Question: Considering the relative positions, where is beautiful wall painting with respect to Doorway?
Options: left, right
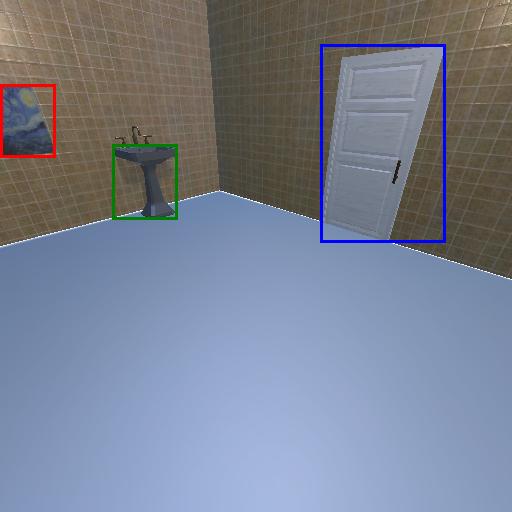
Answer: left